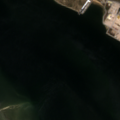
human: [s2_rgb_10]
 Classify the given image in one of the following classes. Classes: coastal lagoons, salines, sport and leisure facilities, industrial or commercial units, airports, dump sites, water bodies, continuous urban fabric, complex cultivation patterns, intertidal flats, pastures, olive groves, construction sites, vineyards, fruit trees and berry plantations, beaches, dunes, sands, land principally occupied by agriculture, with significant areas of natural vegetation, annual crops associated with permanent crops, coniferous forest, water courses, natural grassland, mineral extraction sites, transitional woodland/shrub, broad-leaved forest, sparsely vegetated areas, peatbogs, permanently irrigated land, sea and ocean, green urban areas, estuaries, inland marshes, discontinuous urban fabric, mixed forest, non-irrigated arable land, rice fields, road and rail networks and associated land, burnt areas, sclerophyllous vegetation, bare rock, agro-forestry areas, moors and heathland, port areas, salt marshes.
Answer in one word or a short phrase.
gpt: continuous urban fabric